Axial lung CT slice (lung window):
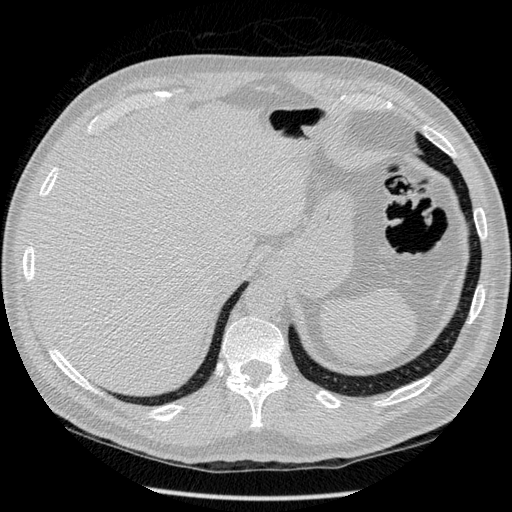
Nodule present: no